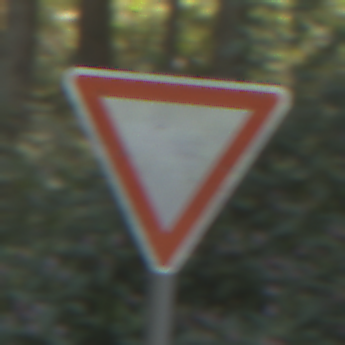
Verkehrszeichen: VorfahrtGewaehren
Umgebung: Outdoor, Nature
Tageszeit: MorningAfternoon
Wetter: Clear
Licht: Natural
Jahreszeit: NotSpecified
Kontrast: LowContrast